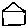
Label: house